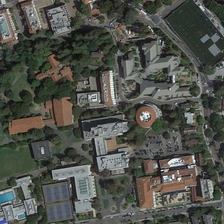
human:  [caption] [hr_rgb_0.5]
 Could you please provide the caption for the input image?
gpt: many buildings and many green trees are in a school .

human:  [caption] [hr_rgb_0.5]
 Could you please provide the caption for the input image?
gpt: many buildings and many green trees are in a school .

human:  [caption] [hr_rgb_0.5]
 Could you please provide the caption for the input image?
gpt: many buildings and many green trees are in a school .

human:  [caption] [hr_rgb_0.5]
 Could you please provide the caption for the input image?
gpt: many buildings and many green trees are in a school .

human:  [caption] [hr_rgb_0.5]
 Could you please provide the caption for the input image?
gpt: many buildings and many green trees are in a school .